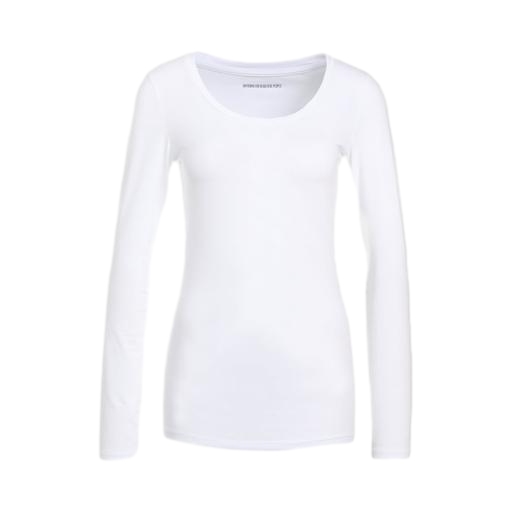
white women's heattech extra warm scoop neck tee, white modern long sleeve crew tee, white pima long sleeve crew tee, white background